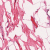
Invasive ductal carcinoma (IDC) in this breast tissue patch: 0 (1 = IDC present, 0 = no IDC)